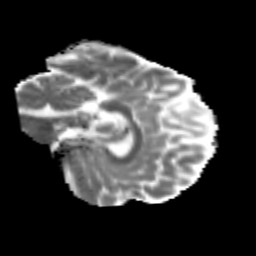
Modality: MD
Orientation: sagittal
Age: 24
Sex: male
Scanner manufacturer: siemens
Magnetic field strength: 3 T
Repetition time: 3.5 s
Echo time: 0.125 s